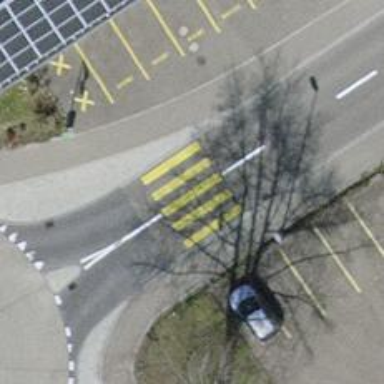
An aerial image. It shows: Uncontrolled zebra crossing with zebra markings.